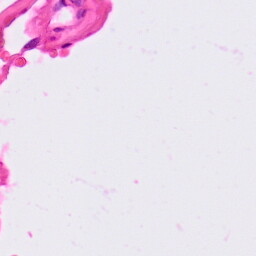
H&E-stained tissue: Lung